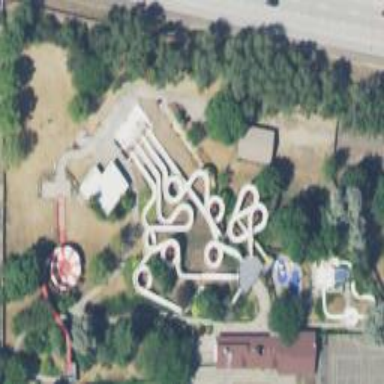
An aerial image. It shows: Water slide attraction.